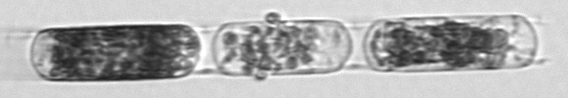
Label: Hemiaulus